Interaction volume radius: 5 \u00c5
Interaction volume height: 20 \u00c5
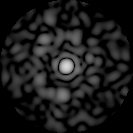
Disorder parameter: 0.8322